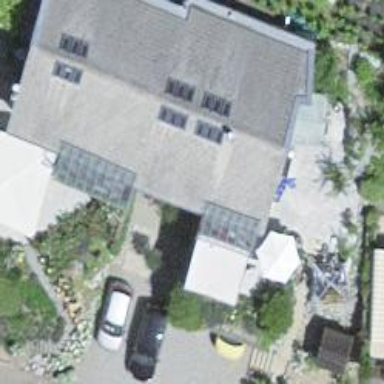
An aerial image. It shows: Residential building with gabled roof.